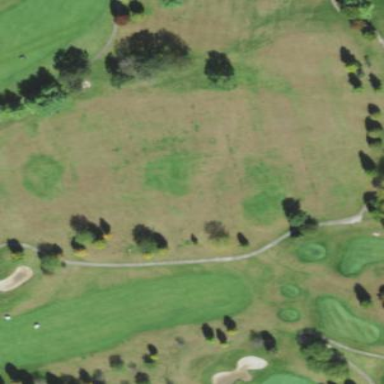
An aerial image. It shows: Golf fairway in the image.